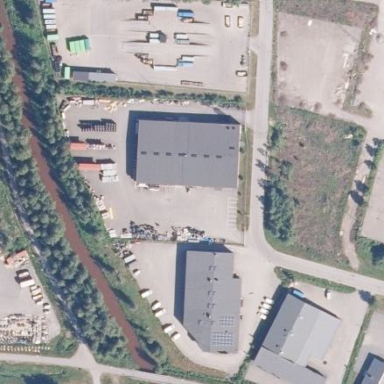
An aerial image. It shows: Industrial area.